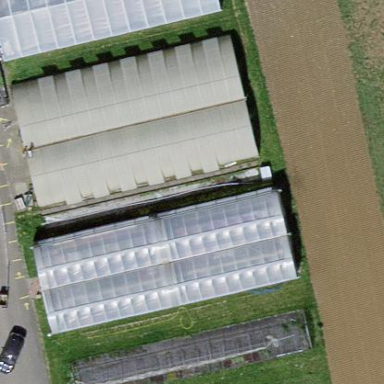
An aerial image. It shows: Greenhouse.